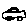
Label: car